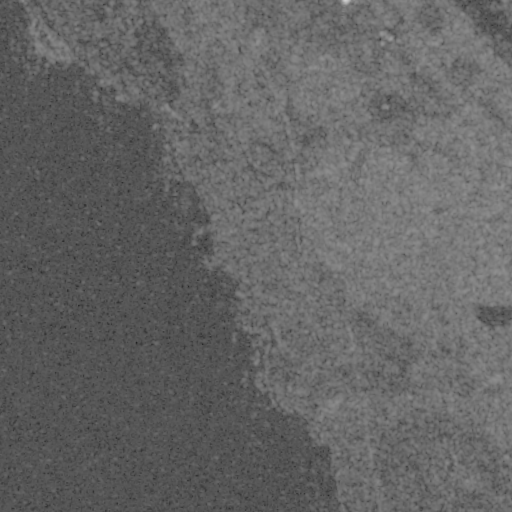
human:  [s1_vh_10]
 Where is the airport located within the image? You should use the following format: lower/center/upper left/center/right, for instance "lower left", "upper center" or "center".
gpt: The airport is located in the upper right of the image.
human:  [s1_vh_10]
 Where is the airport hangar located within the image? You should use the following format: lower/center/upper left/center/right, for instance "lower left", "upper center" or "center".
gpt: The airport hangar is located in the lower right of the image.
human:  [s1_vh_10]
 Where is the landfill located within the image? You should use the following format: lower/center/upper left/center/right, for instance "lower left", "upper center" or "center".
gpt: There is no landfill in the image.

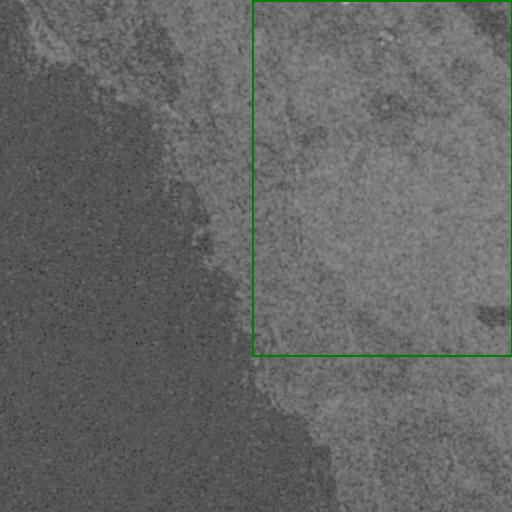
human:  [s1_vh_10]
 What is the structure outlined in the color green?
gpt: The structure outlined in green is an airport.
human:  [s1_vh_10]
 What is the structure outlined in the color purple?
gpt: There is no purple outline.